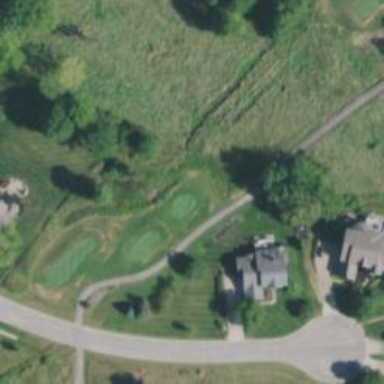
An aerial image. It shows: Grass area designated as golf tee.